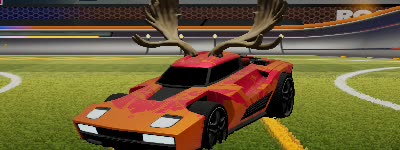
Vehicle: breakout